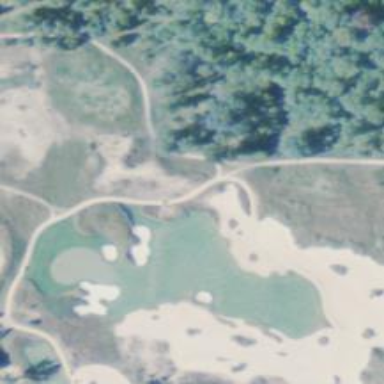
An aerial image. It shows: Rough grassy area used for golf.